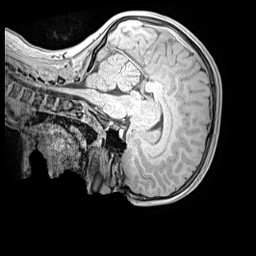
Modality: MP2RAGE
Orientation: sagittal
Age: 11
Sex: female
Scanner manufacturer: siemens
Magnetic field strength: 3 T
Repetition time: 4 s
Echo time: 0.00299 s